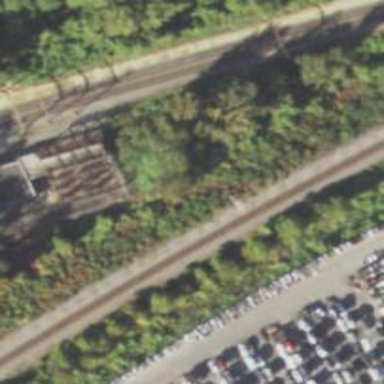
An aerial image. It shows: Disused railway spur line.